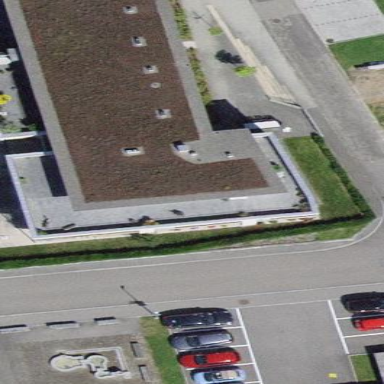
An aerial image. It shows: Building with flat roof.